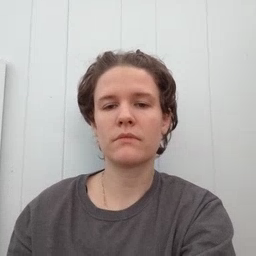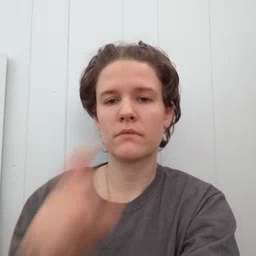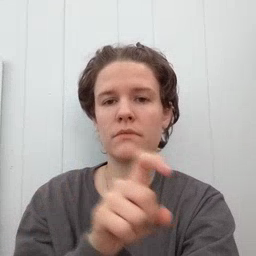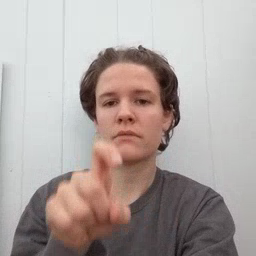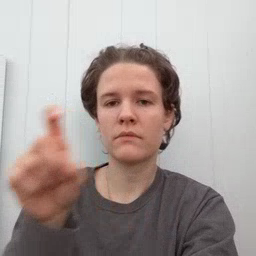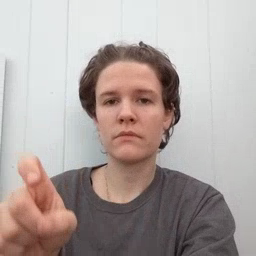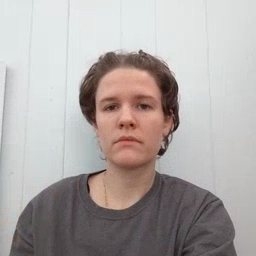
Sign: closet